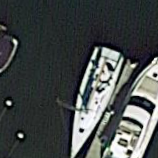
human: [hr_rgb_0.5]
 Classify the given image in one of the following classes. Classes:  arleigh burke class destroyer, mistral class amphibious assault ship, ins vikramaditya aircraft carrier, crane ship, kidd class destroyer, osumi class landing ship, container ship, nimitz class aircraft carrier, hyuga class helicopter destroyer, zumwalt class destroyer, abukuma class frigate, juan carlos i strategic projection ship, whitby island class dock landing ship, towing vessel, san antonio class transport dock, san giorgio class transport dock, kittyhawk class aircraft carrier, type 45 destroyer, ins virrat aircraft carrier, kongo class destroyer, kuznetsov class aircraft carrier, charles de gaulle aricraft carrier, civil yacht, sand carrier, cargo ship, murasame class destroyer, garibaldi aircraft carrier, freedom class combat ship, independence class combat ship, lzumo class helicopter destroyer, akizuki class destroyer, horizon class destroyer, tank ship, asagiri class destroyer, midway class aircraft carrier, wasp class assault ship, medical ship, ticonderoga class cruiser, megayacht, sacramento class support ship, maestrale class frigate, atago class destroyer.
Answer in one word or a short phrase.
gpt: Civil yacht